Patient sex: F
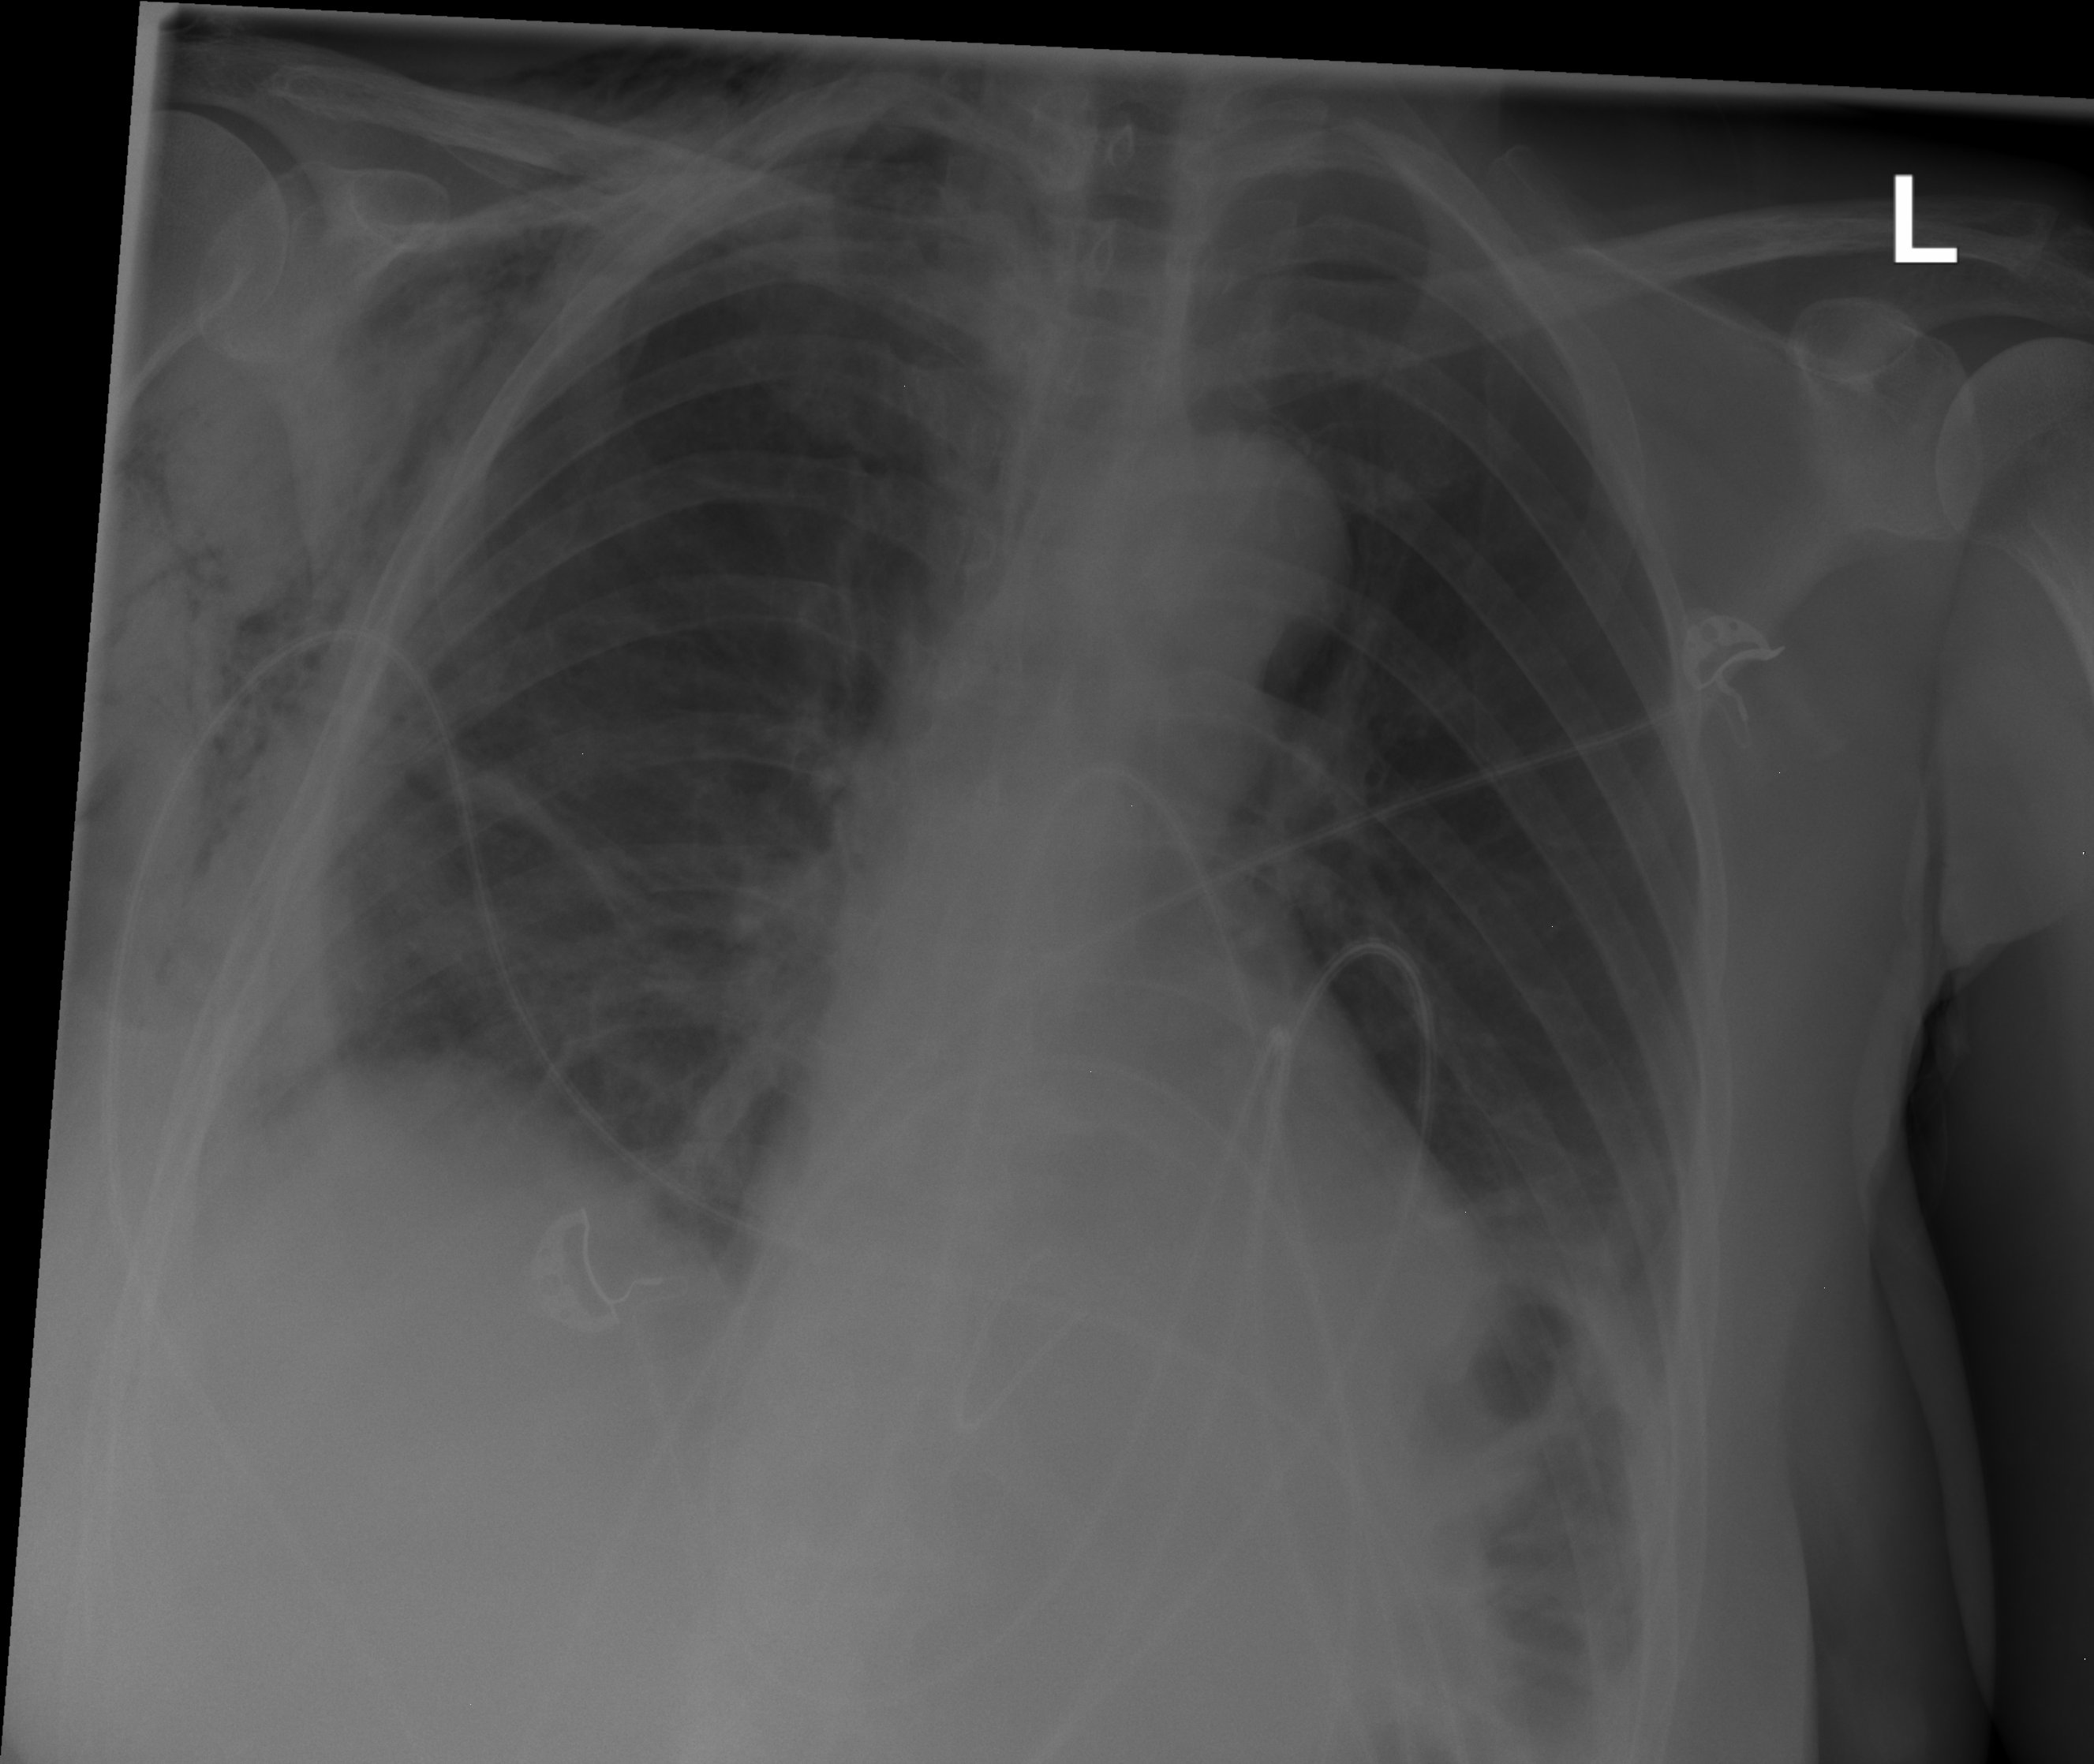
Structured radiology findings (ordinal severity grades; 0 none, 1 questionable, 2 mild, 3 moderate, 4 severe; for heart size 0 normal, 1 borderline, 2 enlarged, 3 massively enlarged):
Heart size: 0
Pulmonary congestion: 0
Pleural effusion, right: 2
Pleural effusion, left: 2
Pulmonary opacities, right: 0
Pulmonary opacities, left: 0
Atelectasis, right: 2
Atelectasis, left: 2